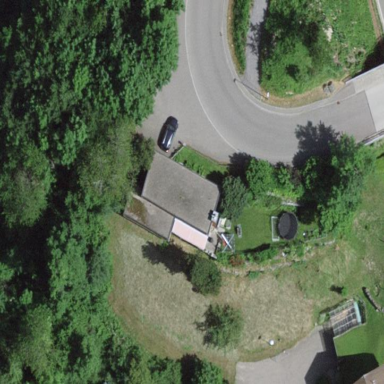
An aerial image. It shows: Detached building with flat roof.